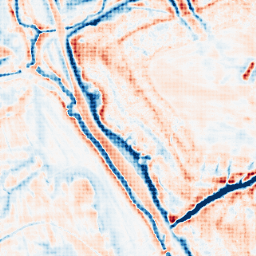
Category: edge_preserving
Decomposition family: bilateral
Decomposition parameters: d: 21
sigma_color: 50
sigma_space: 100
Upsampling method: sinc_hamming
Upsampling parameters: scale: 4
kernel_size: 4
Upsampling scale: 4